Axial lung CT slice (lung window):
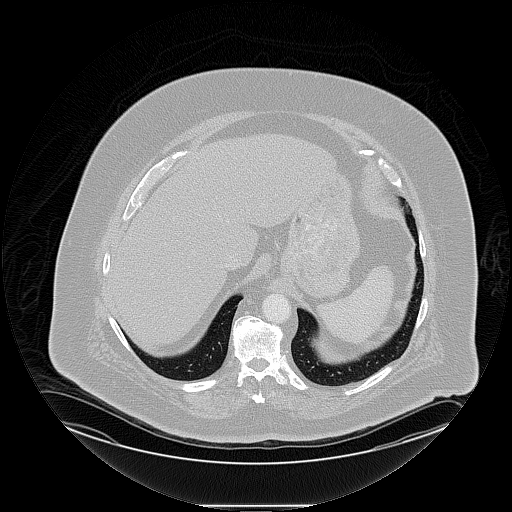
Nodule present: no